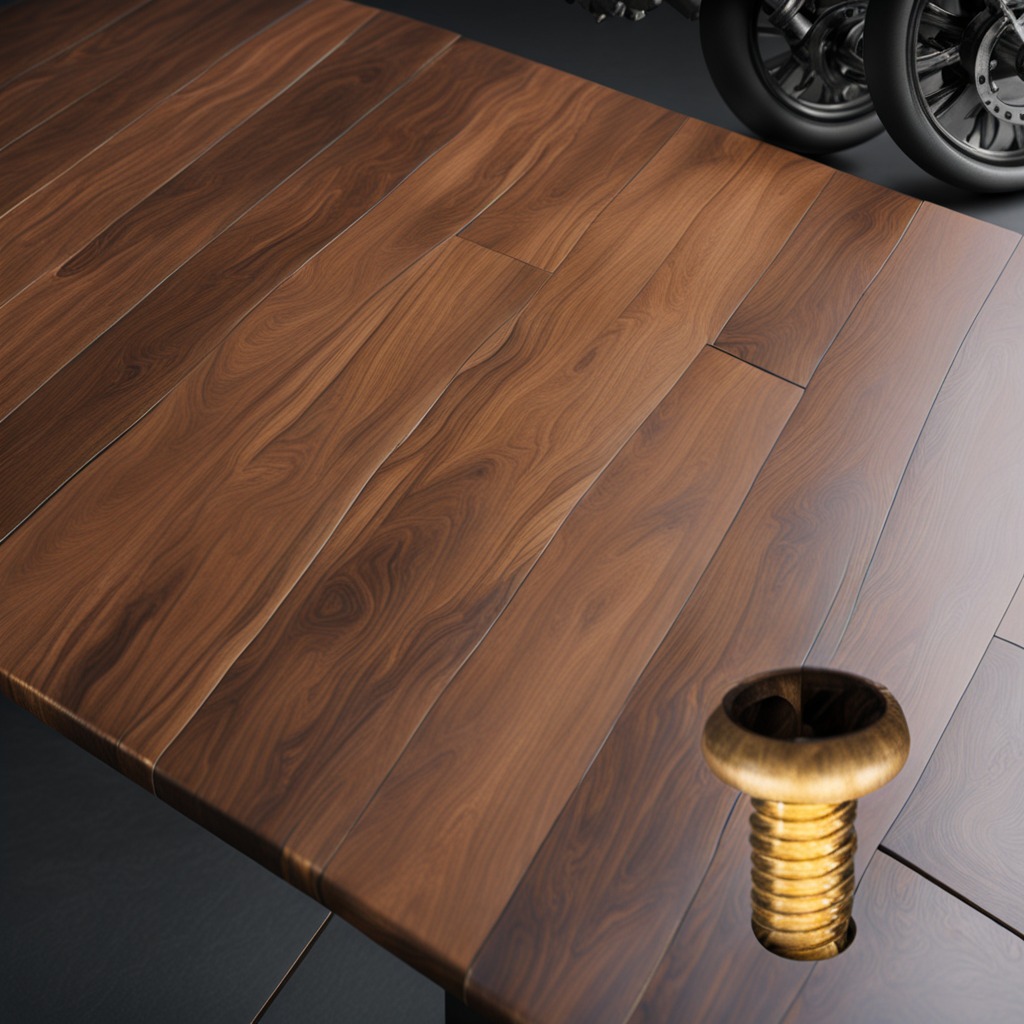
A metal screw lies on the oil-spilled wooden table in a vintage motorcycle garage.